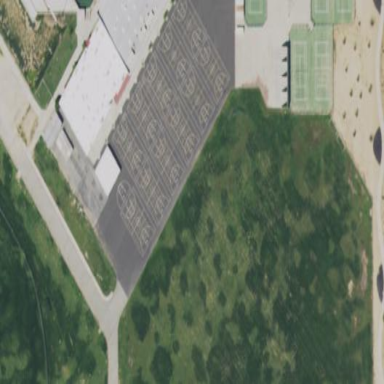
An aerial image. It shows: Basketball court on leisure land pitch.